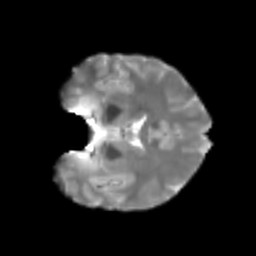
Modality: T2w
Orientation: coronal
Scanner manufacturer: siemens
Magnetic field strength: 3 T
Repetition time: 4 s
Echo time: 0.0594 s